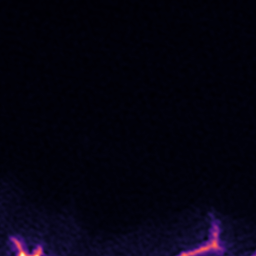
Label: Super-resolution ER image